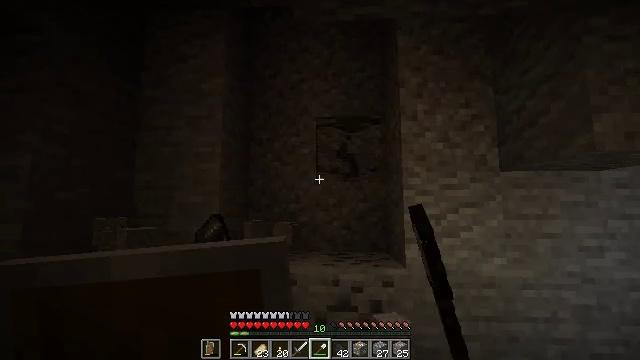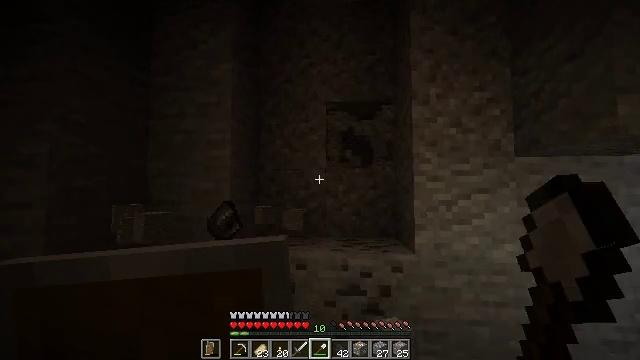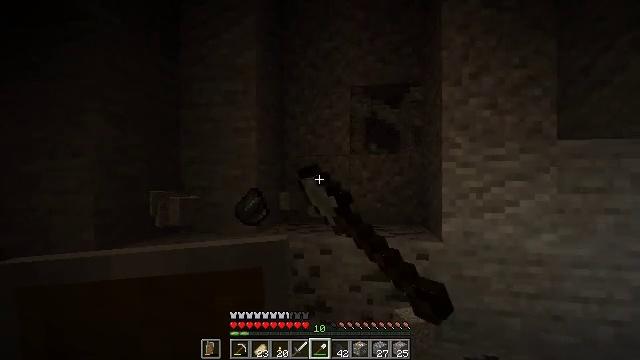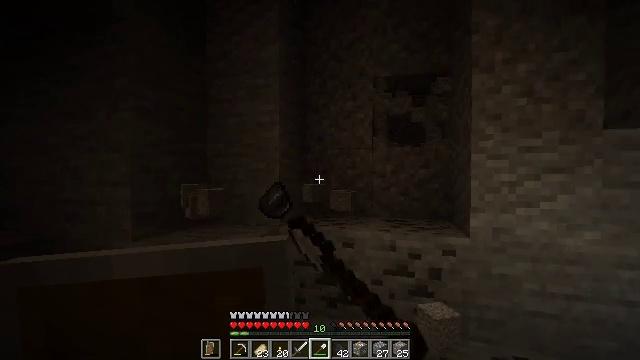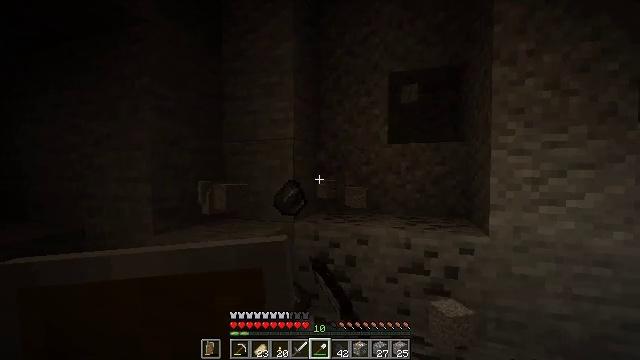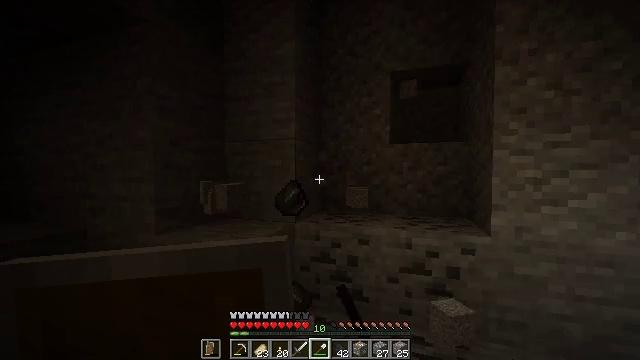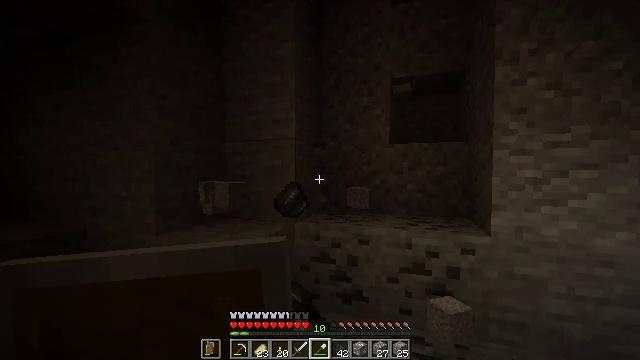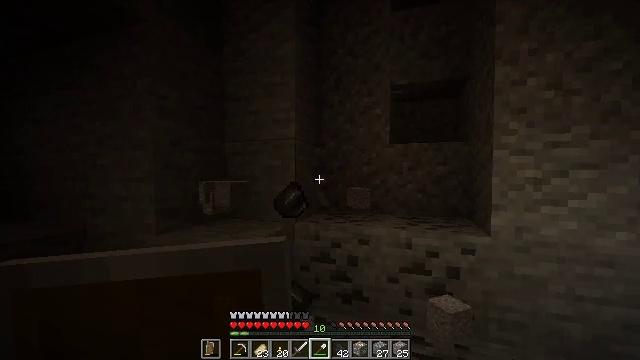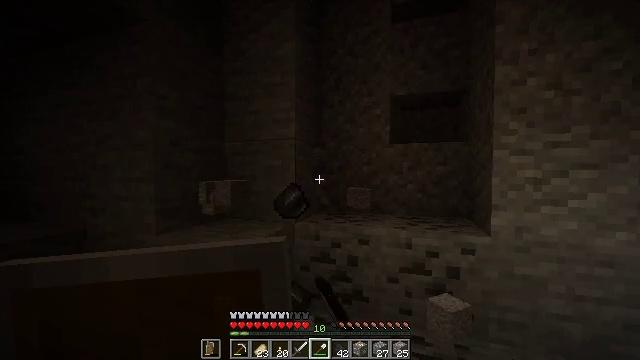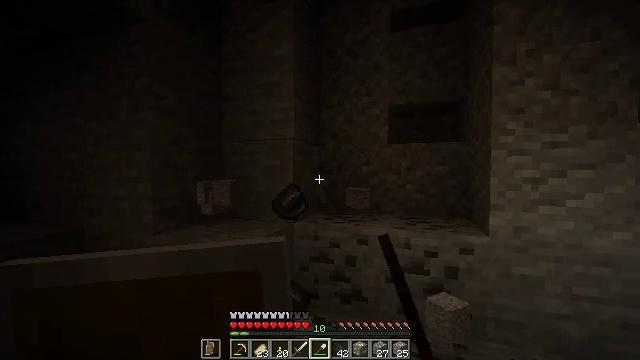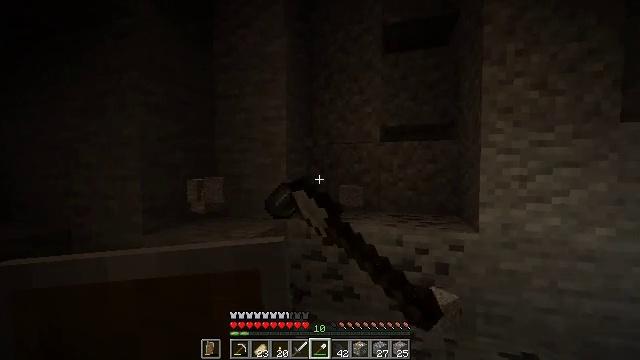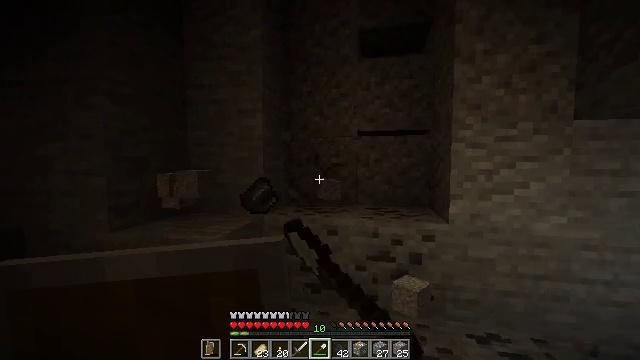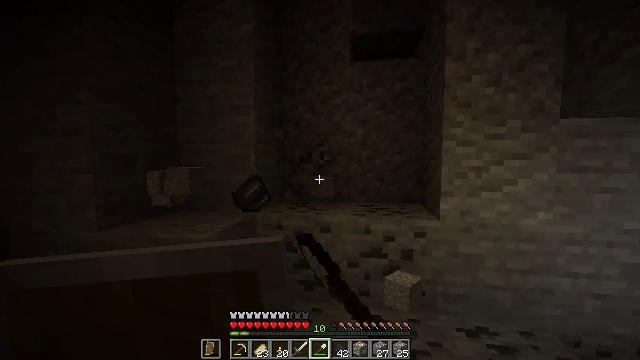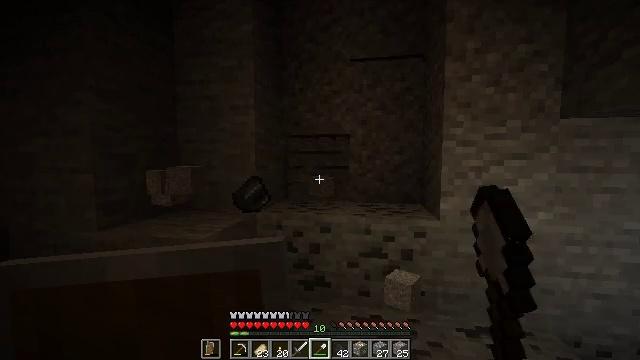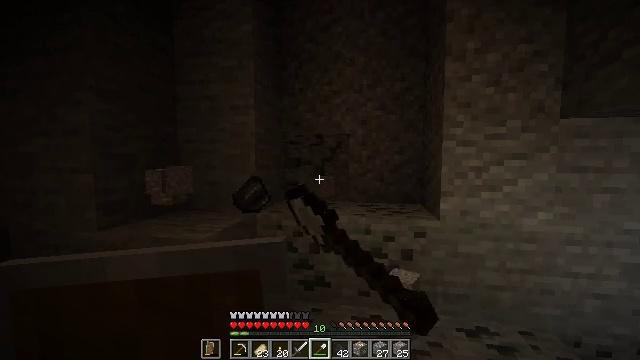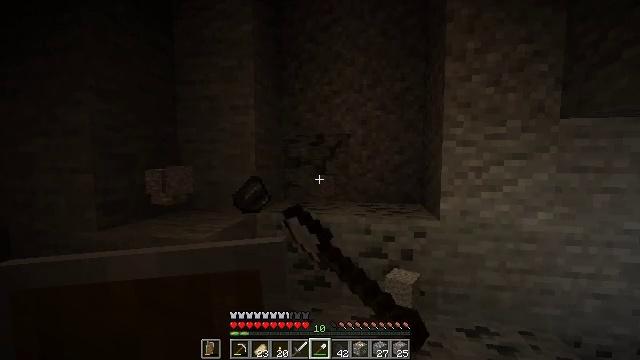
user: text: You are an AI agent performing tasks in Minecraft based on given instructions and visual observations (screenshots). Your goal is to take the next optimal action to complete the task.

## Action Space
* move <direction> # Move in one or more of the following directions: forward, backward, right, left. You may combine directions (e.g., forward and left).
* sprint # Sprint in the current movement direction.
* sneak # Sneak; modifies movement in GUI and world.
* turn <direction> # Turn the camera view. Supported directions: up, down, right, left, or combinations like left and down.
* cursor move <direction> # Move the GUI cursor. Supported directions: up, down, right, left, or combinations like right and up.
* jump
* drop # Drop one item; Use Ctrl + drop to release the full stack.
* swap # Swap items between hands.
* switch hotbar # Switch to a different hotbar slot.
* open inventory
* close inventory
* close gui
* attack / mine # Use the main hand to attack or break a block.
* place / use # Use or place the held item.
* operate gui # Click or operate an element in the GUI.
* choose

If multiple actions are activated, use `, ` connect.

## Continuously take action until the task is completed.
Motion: motion action
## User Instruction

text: Gather gravel by digging.
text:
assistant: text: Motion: turn left and down, attack / mine
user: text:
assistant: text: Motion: turn left and down, attack / mine
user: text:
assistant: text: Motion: turn left and down, attack / mine
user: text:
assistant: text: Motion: turn left, attack / mine
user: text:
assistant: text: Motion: attack / mine
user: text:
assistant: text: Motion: attack / mine
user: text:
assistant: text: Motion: attack / mine
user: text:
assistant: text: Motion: attack / mine
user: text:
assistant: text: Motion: attack / mine
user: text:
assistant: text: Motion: turn right, attack / mine
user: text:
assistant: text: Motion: turn right and down, attack / mine
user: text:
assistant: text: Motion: turn right, attack / mine
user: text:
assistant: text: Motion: attack / mine
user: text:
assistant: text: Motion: attack / mine
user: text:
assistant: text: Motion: attack / mine
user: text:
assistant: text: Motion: attack / mine
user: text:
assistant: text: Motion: attack / mine
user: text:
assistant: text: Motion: attack / mine
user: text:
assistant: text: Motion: attack / mine
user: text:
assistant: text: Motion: attack / mine
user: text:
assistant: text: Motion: turn right, attack / mine
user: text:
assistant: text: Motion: turn right, attack / mine
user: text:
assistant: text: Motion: turn right, attack / mine
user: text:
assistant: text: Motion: attack / mine
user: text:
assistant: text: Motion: attack / mine
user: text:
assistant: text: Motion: attack / mine
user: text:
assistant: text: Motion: attack / mine
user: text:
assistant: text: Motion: attack / mine
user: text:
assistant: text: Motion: attack / mine
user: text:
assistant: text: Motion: attack / mine